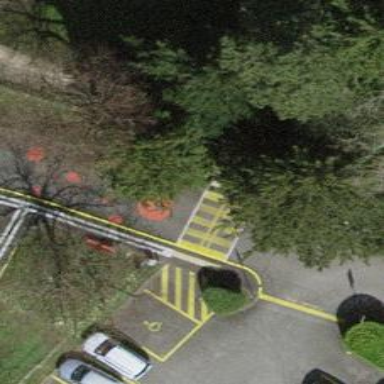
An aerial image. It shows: Zebra crossing for pedestrians.